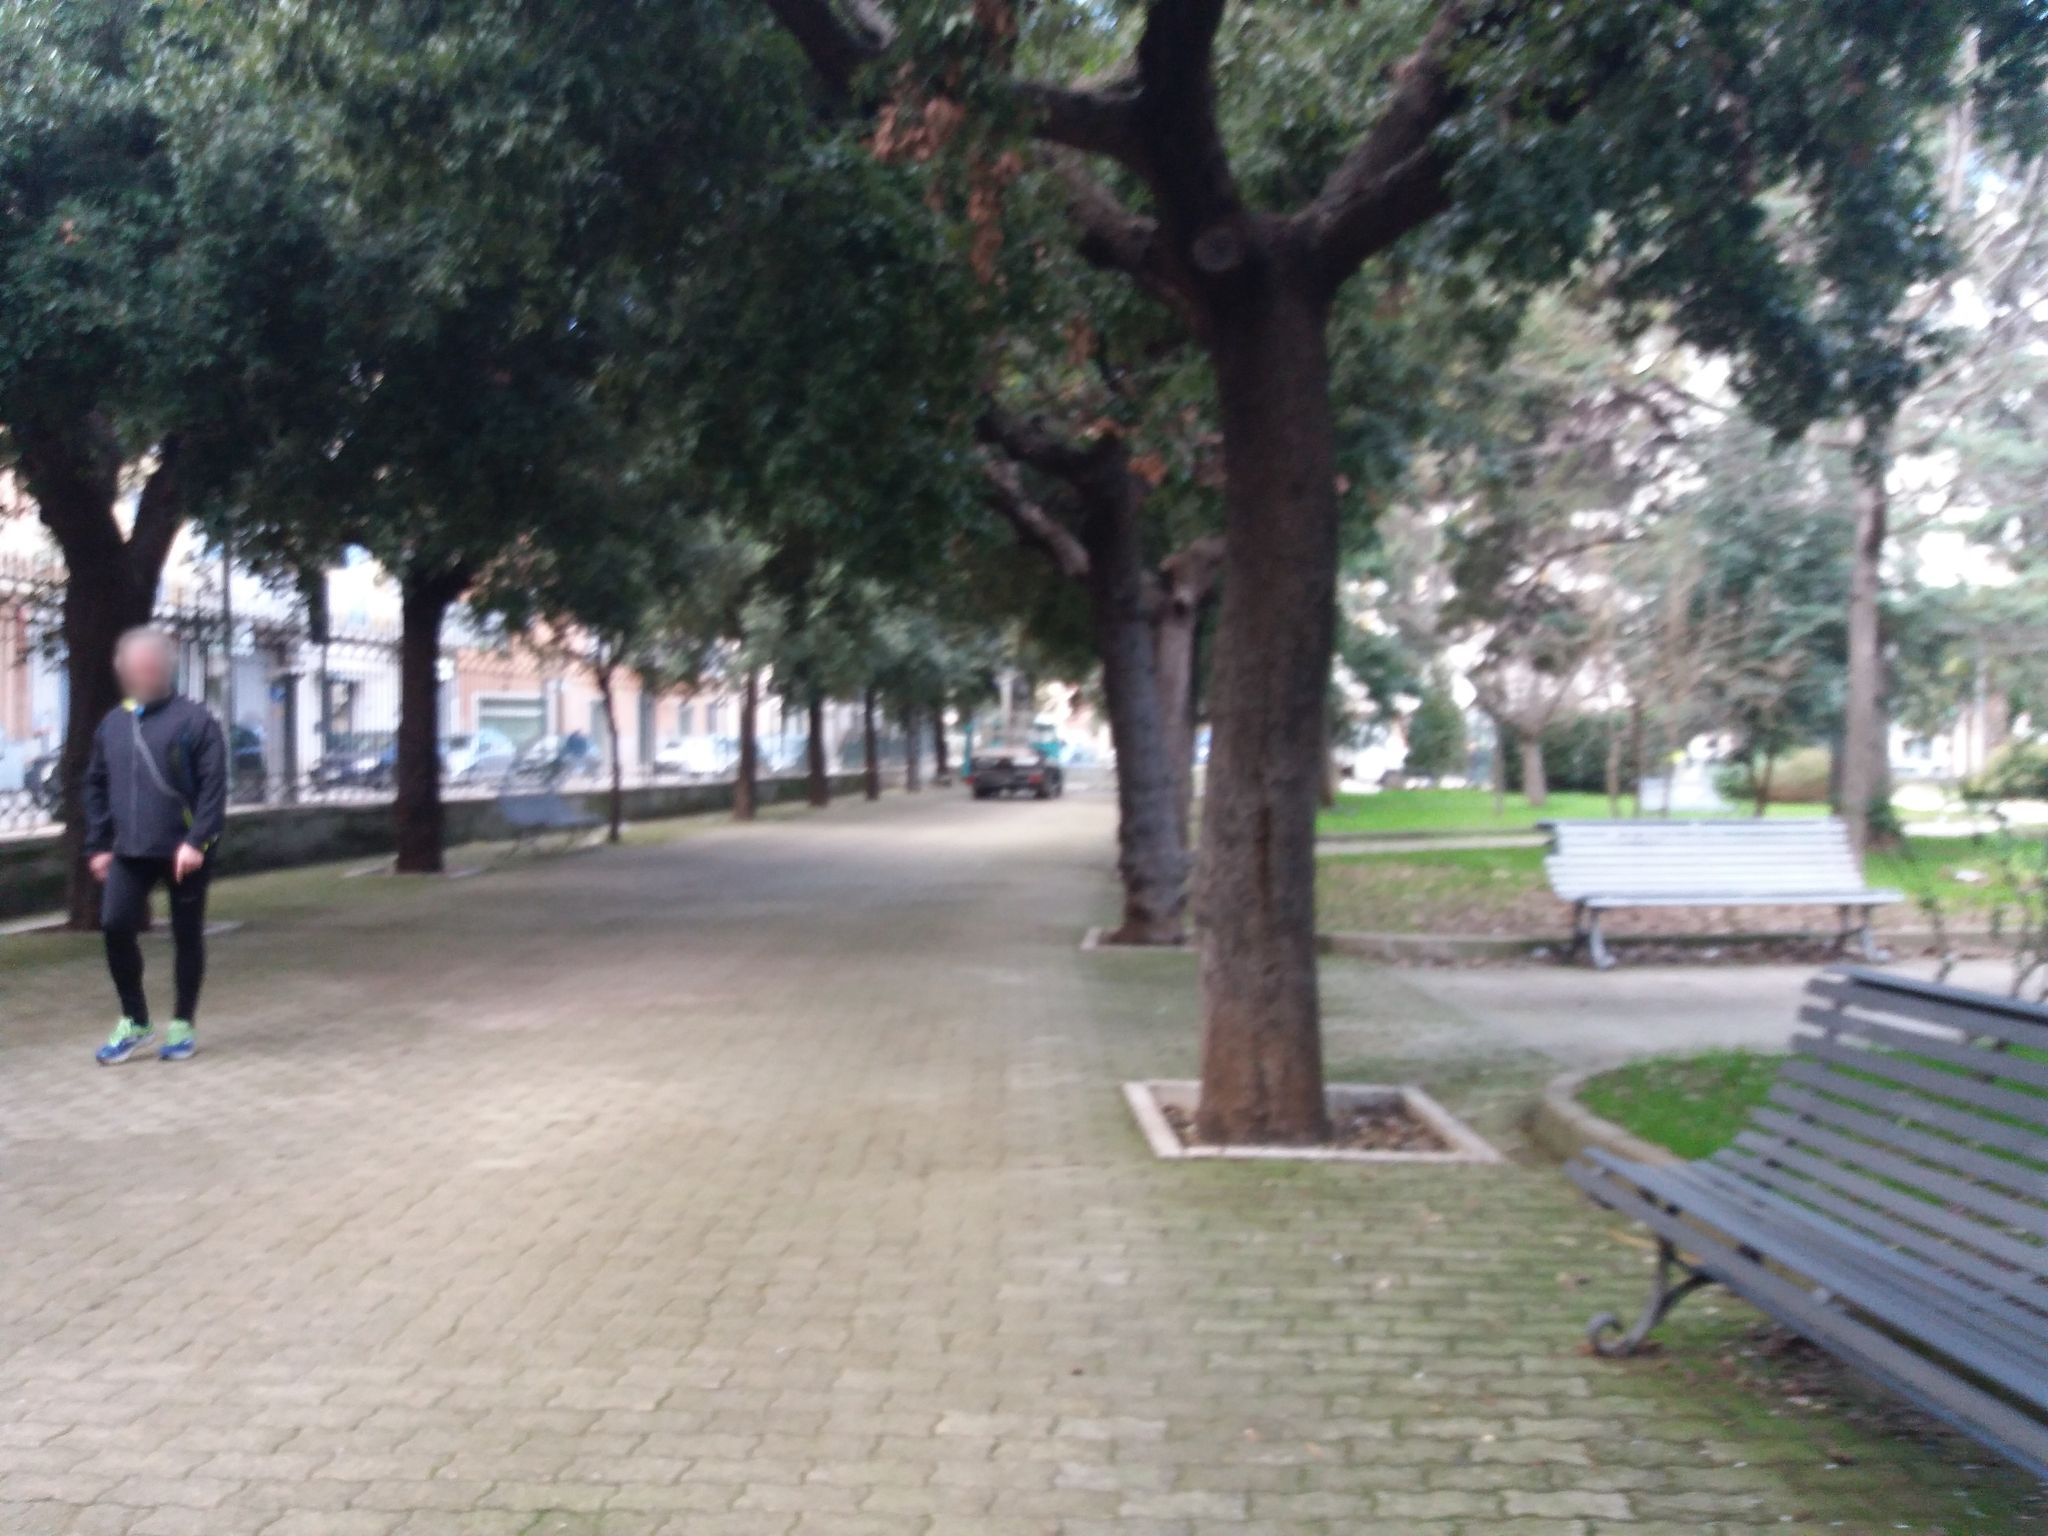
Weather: clear
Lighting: day
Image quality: slightly poor
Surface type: walking surface
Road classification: pedestrian
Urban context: dense urban cluster
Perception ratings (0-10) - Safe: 5.9, Lively: 6.8, Beautiful: 7.56, Boring: 3.89, Depressing: 2.71, Wealthy: 7.01